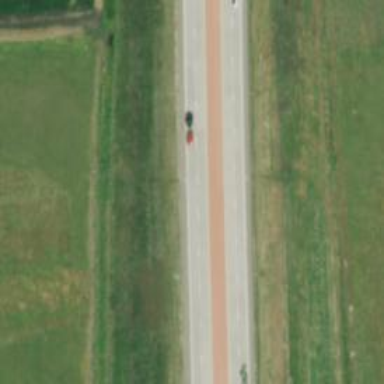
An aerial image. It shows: Primary highway with expressway characteristics.